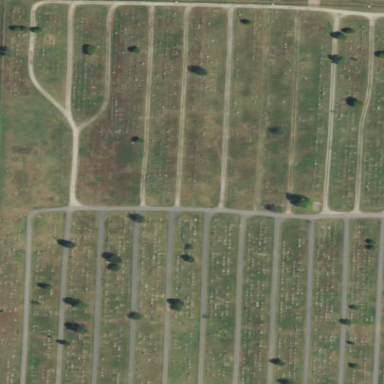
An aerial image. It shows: Cemetery.